Field crop: maize
Growth stage: 2
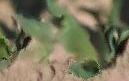
Species: maize